Question: My Jquery ajax page loads and shows up in the DIV that lays itself over the other page elements but the DIV is transparent or it is in fact behind the other components and just looking like it is transparent and neds to render on top. How do I achieve a normal DIV over the other pages with a white background? Why is it difficult making an element not transparent? How can this be deafult behavior for a page element?

Javascript
'''
function popup() {
alert('opening popup');
var popup = $('.newpopup');
$.ajax({url:'/PandoraArendeWeb/popup.jsp',
error: function() {
alert('Error');
},
success: function(data) {
popup.html(data);
popup.show('fast');
}
}
);
/*
popup.html("test");
popup.show('fast');
*/
var screen_width = $(document).width();
var screen_height = $(document).height();
var box_width = popup.width();
var box_height = popup.height();
var top = (screen_height - box_height) / 2; // you might like to subtract a little to position it slightly higher than half way
var left = (screen_width - box_width) / 2;
popup.css({ 'position': 'absolute', 'top':top, 'left':left });
}
$(document).ready(function(){
$('button').click(function(){
popup();
});
})
'''
I tried creating a jsfiddle to reproduce the problem but it seems jsfiddle can't do '.get'or '.ajax'since it couldn't load a page from the internet to the DIV.
What can you propose? There should be a clear solution to this and transparancy really should not be a default state for an element so how come the element renders with transparency?
The HTML is trivial
'''
<div class="newpopup">
</div>
<button id="mypopup">popup</button>
'''
My CSS which is like it is never reached is this
'''
.newpopup {
z-index:100;
position: absolute;
top:50%;
left:50%;
background-color:#ffffff; //not working
}
'''
And the HTML that is the actual popup / div is this
'''
<!DOCTYPE HTML PUBLIC "-//W3C//DTD HTML 4.01 Transitional//EN">
<html>
<head><link href="css_js/styles.css" rel="stylesheet" type="text/css">
<title>popup</title>
<meta http-equiv="Content-Type" content="text/html; charset=ISO-8859-1">
</head>
<body>
<table width="100%" border="0" cellspacing="0" cellpadding="2" align="center" class="TB_nb">
<tr>
<td colspan="3" class="pusher TB_nb"><h2>Sok person/foretag</h2>
</td>
<td><a href="javascript:void(0)" onclick="document.getElementById('popupSokNamn').style.display = 'none';" >X</a></td>
</tr>
</table>
<br><br>
<h2 class="pusher">Sok person/foretag</h2>
<div id="Vsok">
<div style="text-align: right; width: 100%; padding-right: 5%; padding-top: 5px;">
<span onClick="getElementById('sokF').style.display='', getElementById('bottomA').style.display='none', getElementById('bottomV').style.display='', getElementById('Vsok').style.display='none'" class="link_sm">Visa s&ouml;kformul&auml;r</span>
</div>
</div>
<div id="sokF">
<div style="text-align: right; width: 100%; padding-right: 5%; padding-top: 5px;; padding-bottom: 5px;">
<span onClick="getElementById('sokF').style.display='none', getElementById('bottomA').style.display='none', getElementById('bottomV').style.display='', getElementById('Vsok').style.display=''" class="link_sm">D&ouml;lj s&ouml;kformul&auml;r</span>
</div>
<div style="width: 100%; margin-left: 15px; margin-right: 80px;" class="fontS80">
<fieldset style="border: 1px solid Grey; display:inline;"><legend class="small">Fysisk</legend>
<div class="fl30">&nbsp;F&ouml;rnamn:</div>
<div class="fl50"><input type="text" size="60" name="searchFornamn" onkeyup="doSubmitByEnter('Namnsokning', 'search')"></div>
<div class="clear"></div>
<div class="fl30">&nbsp;Efternamn:</div>
<div class="fl50"><input type="text" size="60" name="searchEfternamn" onkeyup="doSubmitByEnter('Namnsokning', 'search')"></div>
</fieldset>
<fieldset style="border: 1px solid Grey; display:inline;"><legend class="small">Juridisk</legend>
<div class="fl30">&nbsp;F&ouml;retag:</div>
<div class="fl50"><input type="text" size="60" name="searchForetag" onkeyup="doSubmitByEnter('Namnsokning', 'search')"></div>
<div class="clear"></div>
<div class="fl30">&nbsp;Organisationsnummer:</div>
<div class="fl50"><input type="text" size="60" name="searchOrgNummer" onkeyup="doSubmitByEnter('Namnsokning', 'search')"></div>
</fieldset> <br><br>
<!-- <div class="fl30">Attention, c/o etc.:</div>
<div class="fl50"><input type="text" size="60"></div>
<div class="clear"></div>
<div class="fl30">Postadress:</div>
<div class="fl50"><input type="text" size="60"></div>
<div class="clear"></div>
<div class="fl30">Postnummer:</div>
<div class="fl50"><input type="text" size="30"></div>
<div class="clear"></div> -->
<div class="fl30">Postort:</div>
<div class="fl50"><input type="text" size="40" name="searchPostort" onkeyup="doSubmitByEnter('Namnsokning', 'search')"></div>
<div class="clear"></div>
<div class="fl30">Land:</div>
<div class="fl50"><input type="text" size="2" name="searchLandKod" onkeyup="doSubmitByEnter('Namnsokning', 'search')">&nbsp;
<select name="searchLand" onkeyup="doSubmitByEnter('Namnsokning', 'search')">
<option value="1" SELECTED></option>
<option value="2"></option>
<option value="3"></option>
<option value="4"></option>
<option value="5">---------------------------------</option>
</select></div>
<div class="clear"></div>
<!-- <div class="fl30">Region:</div>
<div class="fl20"><select name="">
<option value="1" SELECTED></option>
<option value="2"></option>
<option value="3"></option>
<option value="4"></option>
<option value="5">-----------------------------------------------</option>
</select></div>
<div class="clear"></div>
<div class="fl30">Tel:</div>
<div class="fl50"><input type="text" size="40"></div>
<div class="clear"></div>
<div class="fl30">Fax:</div>
<div class="fl50"><input type="text" size="40"></div>
<div class="clear"></div>
<div class="fl30">E-post:</div>
<div class="fl50"><input type="text" size="60"></div>
<div class="clear"></div>
-->
<div class="fl50">&nbsp;</div>
<div class="fl5"><input type="button" value="Rensa"></div>
<div class="fl10"><input type="button" value=" S&ouml;k " onclick="javascript:doSubmit('Namnsokning', 'search')"></div>
<div class="clear">&nbsp;</div>
<div class="clear">&nbsp;</div>
</div>
</div>
<table width="100%" border="0" cellspacing="0" cellpadding="4" align="center">
<tr>
<td><h3>Sokresultat:</h3></td>
<td>&nbsp;</td>
<td>&nbsp;</td>
<td>&nbsp;</td>
</tr>
<tr>
<td colspan="4">En massa text <span class="link">Hj&auml;lp!</span> </td>
</tr>
<tr>
<td><input type="button" value="Visa alla"></td>
<td>&nbsp;</td>
<td>&nbsp;</td>
<td>&nbsp;</td>
</tr>
<tr class="smallb">
<td>Antal &auml;renden: 527</td>
<td>&nbsp;</td>
<td>Visa &auml;renden: &#60;&#60; 1-200 201-400 401-527 &#62;&#62; </td>
<td>&nbsp;</td>
</tr>
</table>
<table width="100%" cellspacing="0" align="center" class="sortable" id="unique_id">
<tr>
<th class="thkant">F&ouml;rnamn</th>
<th class="thkant">Efternamn</th>
<th class="thkant">Adress</th>
<th class="thkant">Postnr</th>
<th class="thkant">Postort</th>
<th class="thkant">Region</th>
<th class="thkant">Land</th>
<th class="thkant">Telefonnummer</th>
</tr>
</table>
<div id="bottomV">
<table width="100%" align="center">
<tr>
<td align="left"><input type="button" id="visaknapp" value="Visa" disabled style="width:150px;" onClick="getElementById('sokR').style.display='', getElementById('bottomA').style.display='', getElementById('bottomV').style.display='none', getElementById('Vsok').style.display='', getElementById('sokF').style.display='none'"></td>
<td align="right"><input type="button" value="Avbryt" style="width:150px;" class="checkmargin"><input type="button" value="Infoga" disabled style="width:150px;"></td>
</tr>
</table>
</div>
<div id="bottomA" style="display: none">
<table width="100%" align="center">
<tr>
<td align="left"><input type="button" value="&Auml;ndra i register" style="width:150px;"></td>
<td align="right"><input type="button" value="Avbryt" style="width:150px;" class="checkmargin"><input type="button" value="Infoga" style="width:150px;"></td>
</tr>
</table>
</body>
</html>
'''
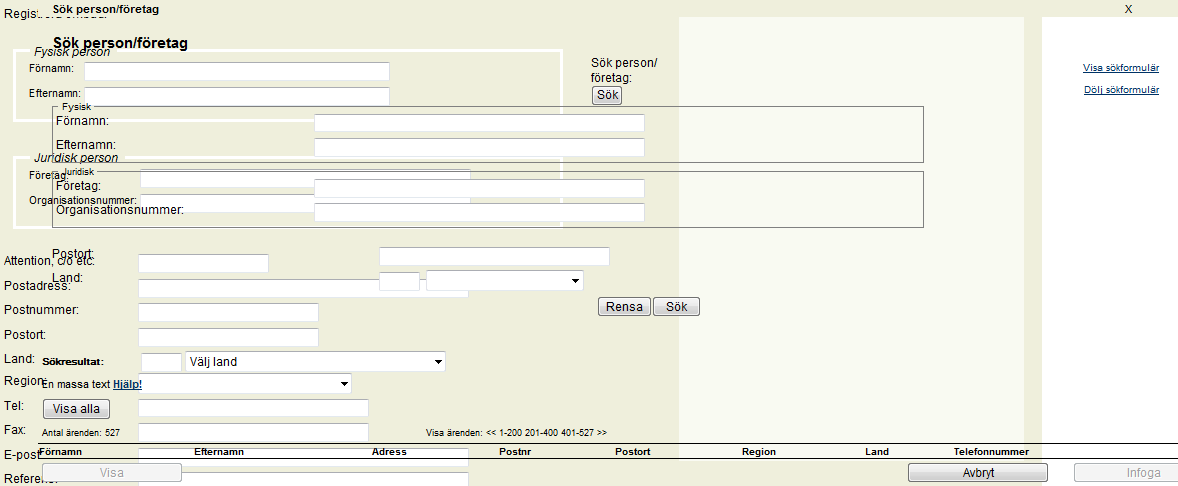
Answer: > There should be a clear solution to this and transparancy really
should not be a default state for an element so how come the element
renders with transparency?
Actually, unless you specify an explicit background colour for an element the default that they are transparent. This is so that the real page background can show through.
Just putting a background colour (and a z-Index if appropriate) on the popup div then make it appear as an overlay as expected.
If it's not working then is preventing the (correct) CSS you've supplied from being used.
Perhaps you should remove the extra HTML body etc from the loaded page? You shouldn't have two '<body>' tags present in the page at once. If you can't change the loaded page (e.g. if it's also used as a standalone page) then try something like:
'''
popup.empty().append($('body', data).children());
'''
instead of:
'''
popup.html(data);
'''